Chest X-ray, PA view. Patient: 58 years old, sex F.
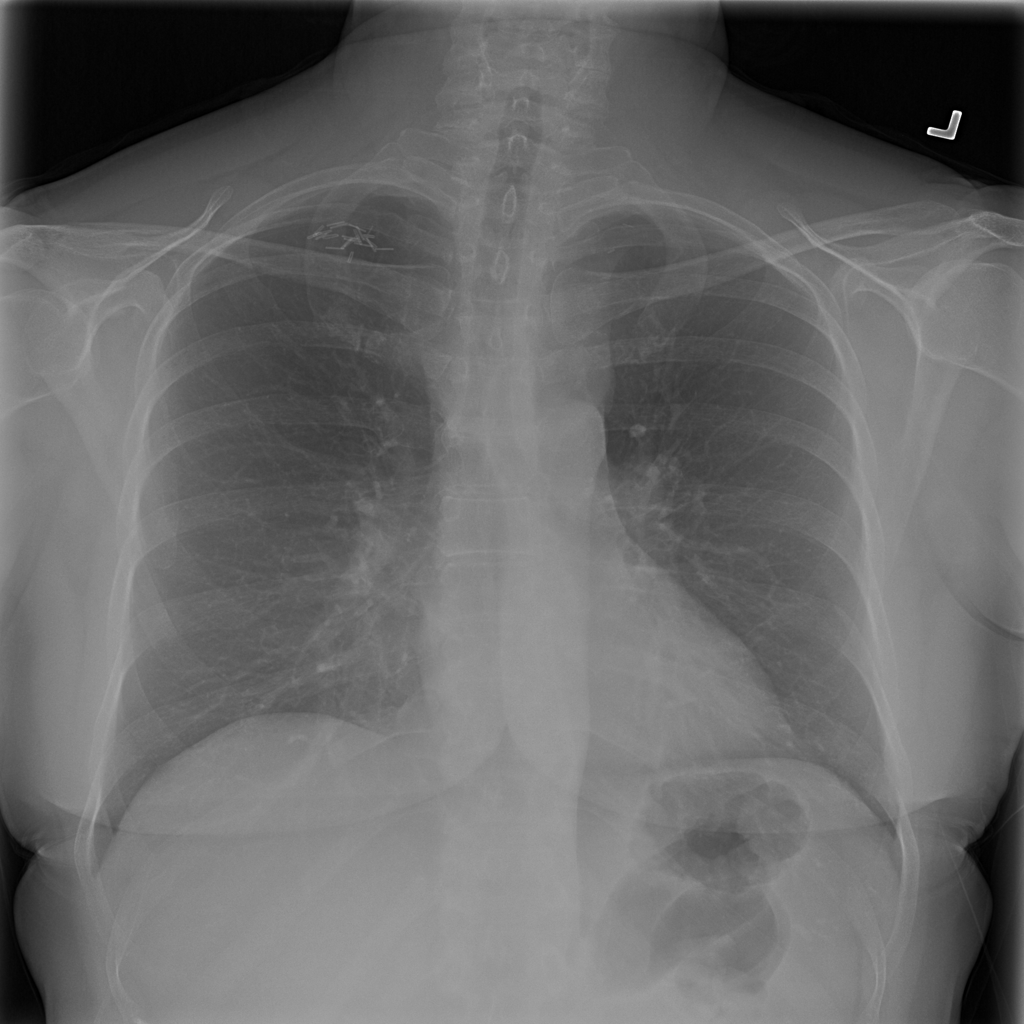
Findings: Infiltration